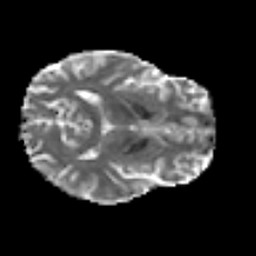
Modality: MD
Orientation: axial
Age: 24
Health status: ill
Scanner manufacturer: philips
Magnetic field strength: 3 T
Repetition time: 9 s
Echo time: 0.127 s